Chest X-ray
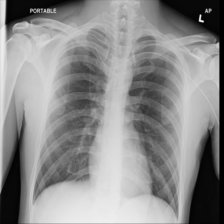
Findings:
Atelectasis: negative
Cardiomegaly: negative
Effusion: negative
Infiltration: negative
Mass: negative
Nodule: negative
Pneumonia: negative
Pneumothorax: negative
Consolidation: negative
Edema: negative
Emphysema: negative
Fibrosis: negative
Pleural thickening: negative
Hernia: negative